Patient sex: M
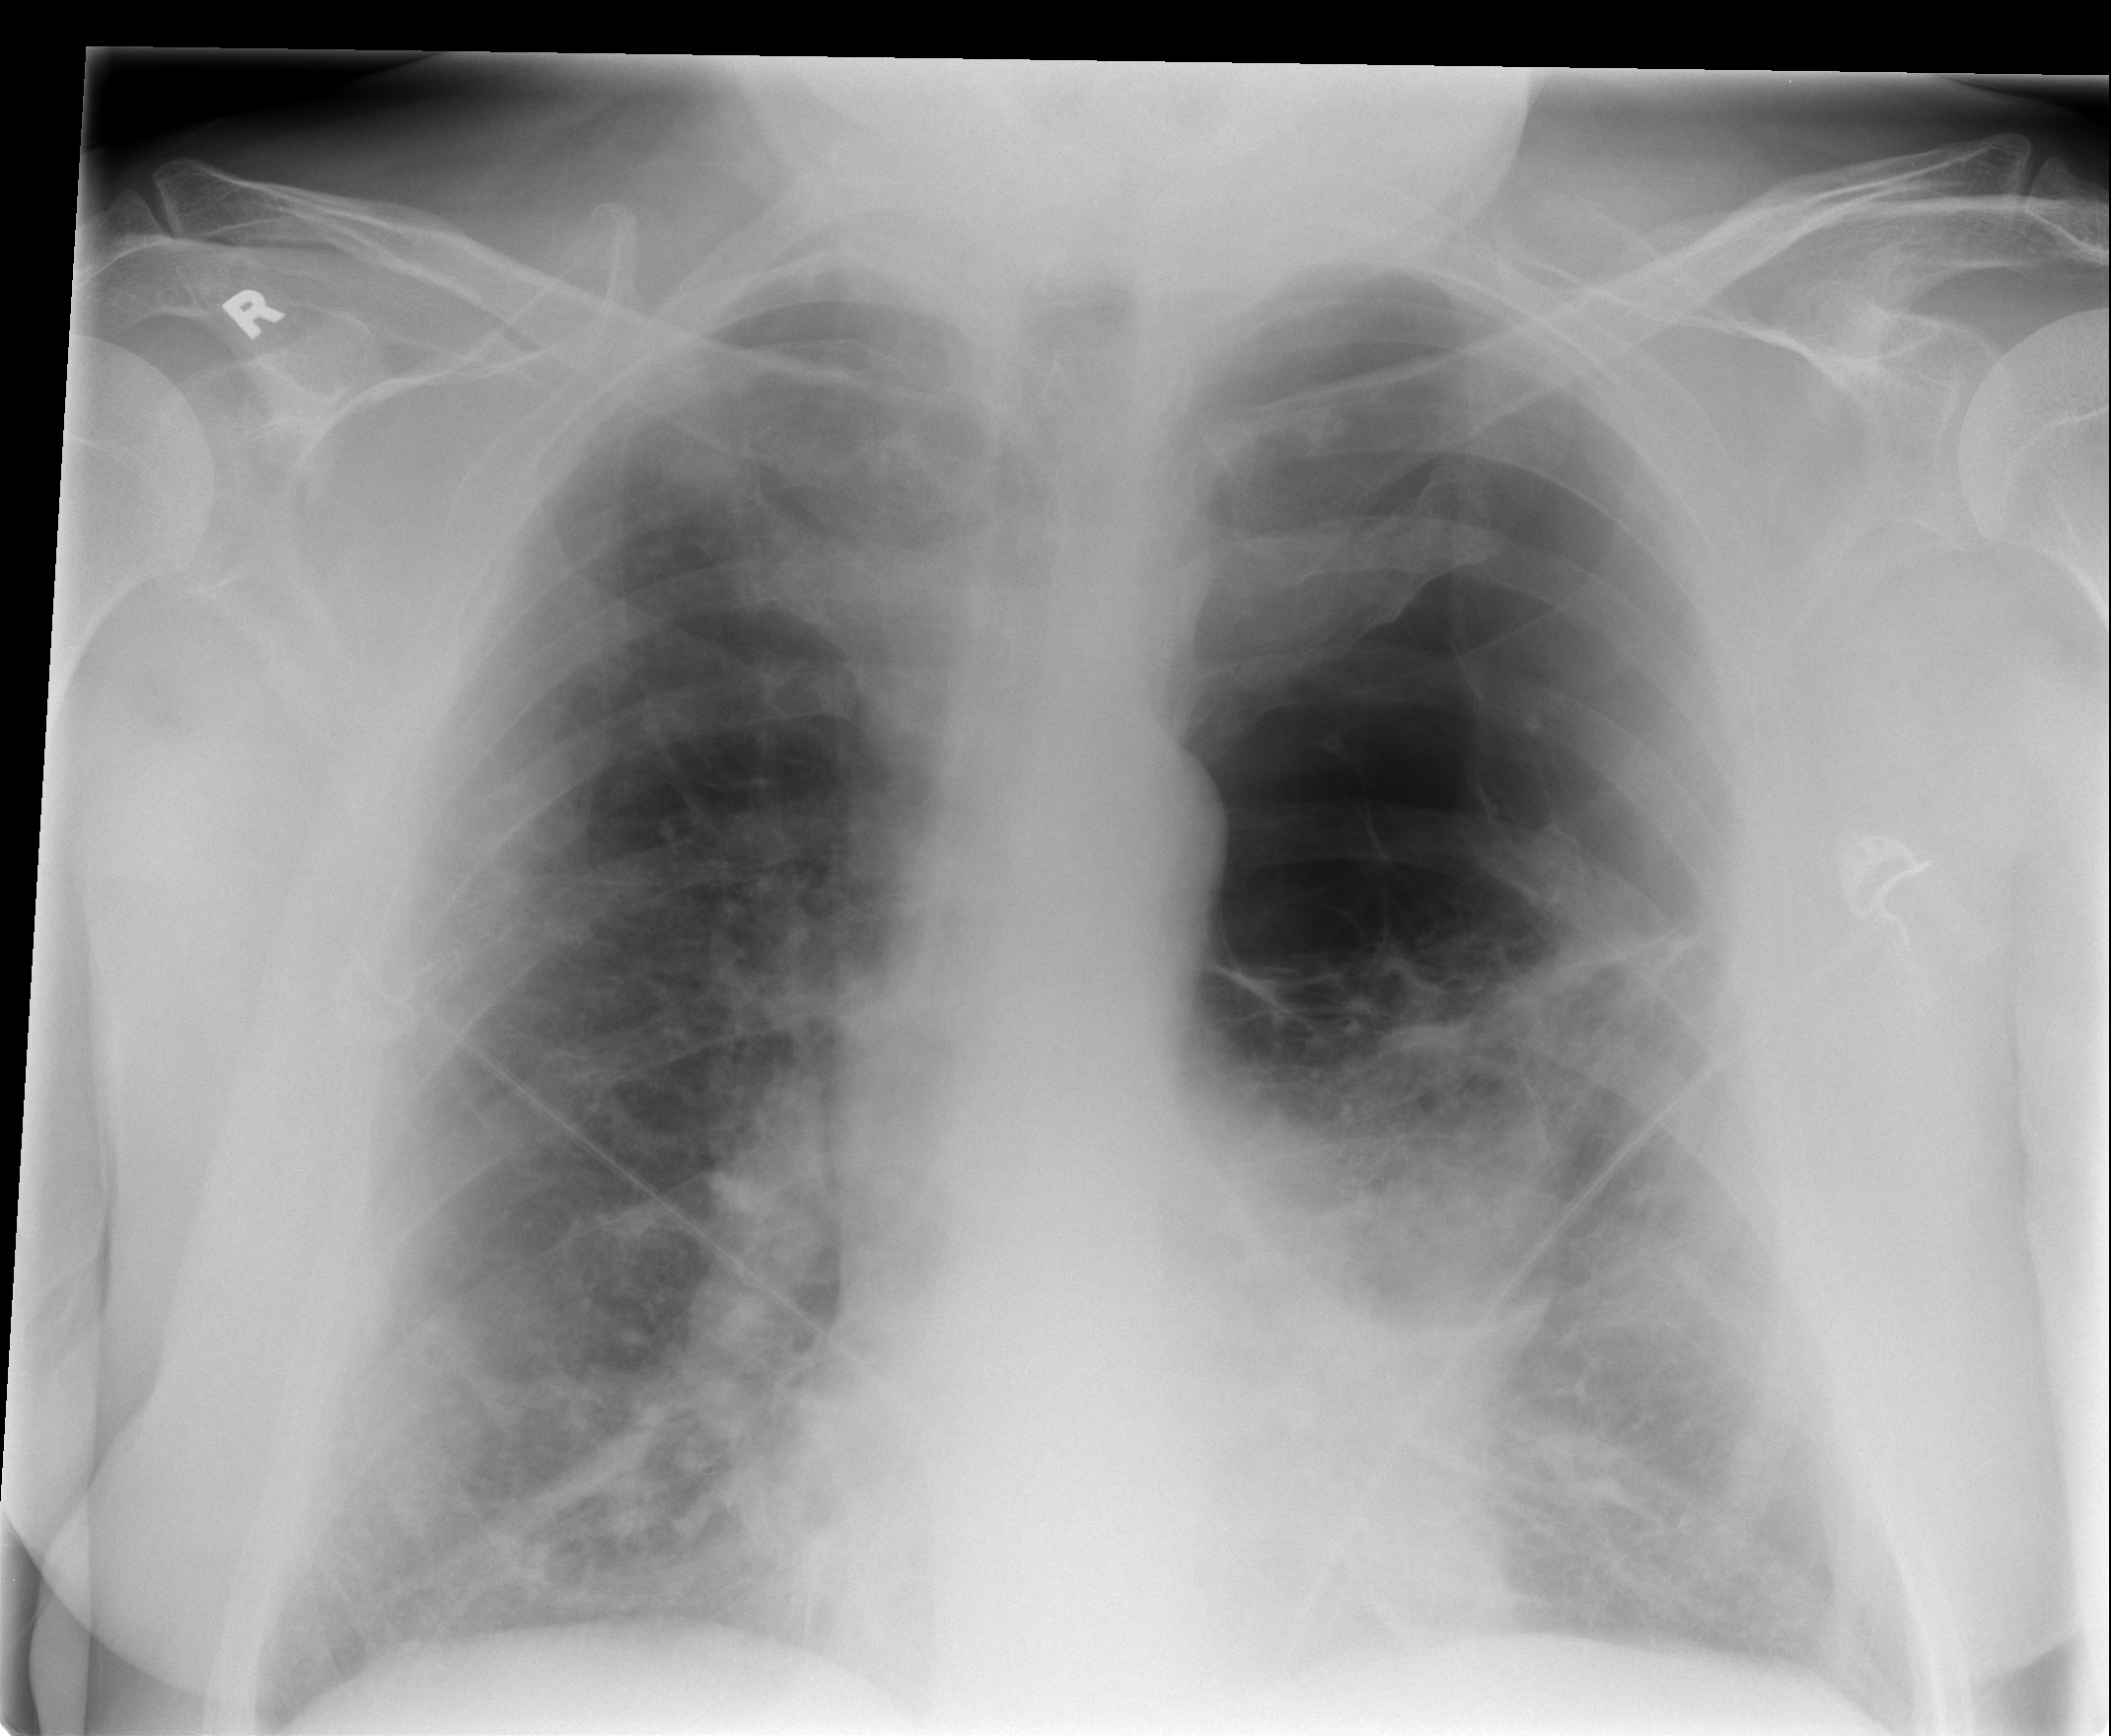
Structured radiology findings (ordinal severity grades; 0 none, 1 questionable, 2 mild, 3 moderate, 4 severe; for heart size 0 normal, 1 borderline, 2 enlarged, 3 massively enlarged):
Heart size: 0
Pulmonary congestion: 0
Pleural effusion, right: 0
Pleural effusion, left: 0
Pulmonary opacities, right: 2
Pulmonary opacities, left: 2
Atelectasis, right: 1
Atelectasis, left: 2